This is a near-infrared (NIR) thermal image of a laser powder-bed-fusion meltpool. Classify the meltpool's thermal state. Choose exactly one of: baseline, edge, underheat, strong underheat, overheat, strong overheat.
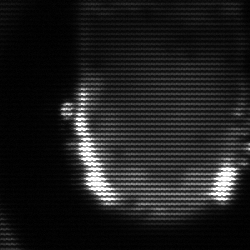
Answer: baseline